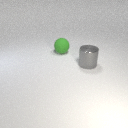
large green rubber sphere to the left of large gray metal cylinder